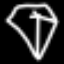
Label: diamond